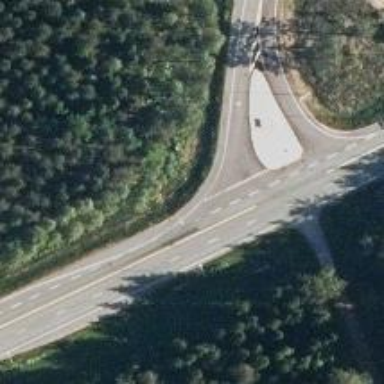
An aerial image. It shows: Asphalt road classified as trunk highway.